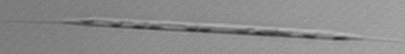
Label: Rhizosolenia